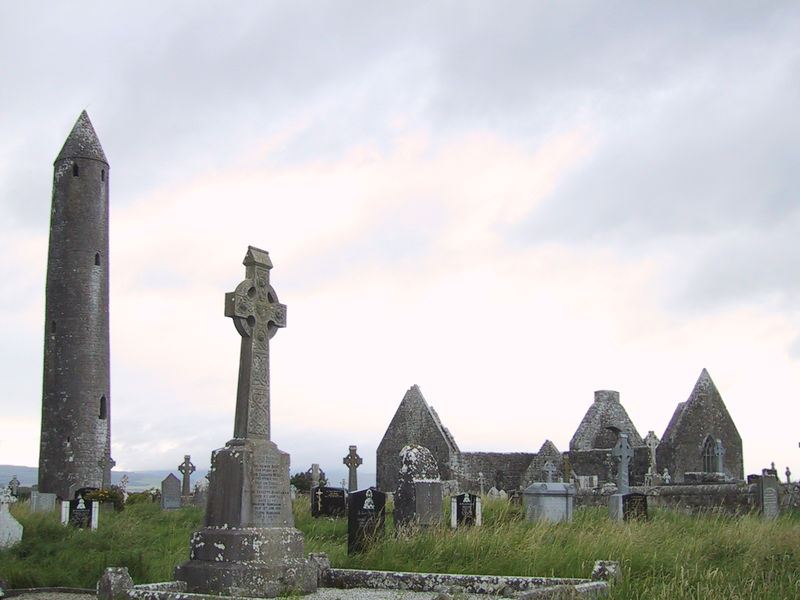
Titel: Kloster von Kilmacduagh
Standort: Kilmacduagh, Kloster (EU - IR)
Schlagwörter: blau, himmel, meer, weiß, wolken, grün, säule, gras, haus, alt, steine, natur, kirche, turm, küste, schrift, giebel, ziegel, inschrift, foto, ruine, kreuz, friedhof, kreuze, grab, mauern, gräber, kapelle, grabstätte, englisch, spitzdach, rundturm, britisch, keltisch, grabstein, grabsteine, irisch, irland, grabstelle, normanisch, halem, broch, grabsätte, hochkreuz, totenturm